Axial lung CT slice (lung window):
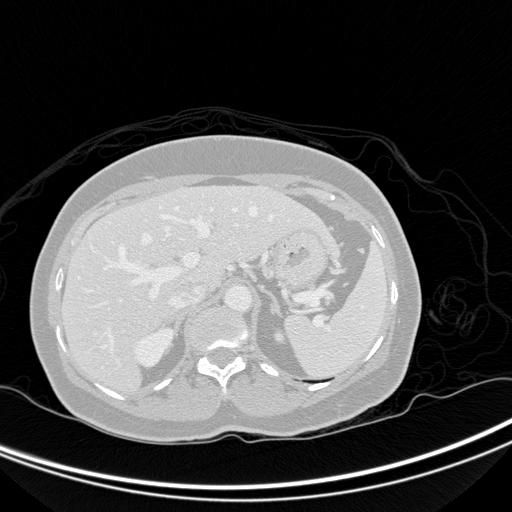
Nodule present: no